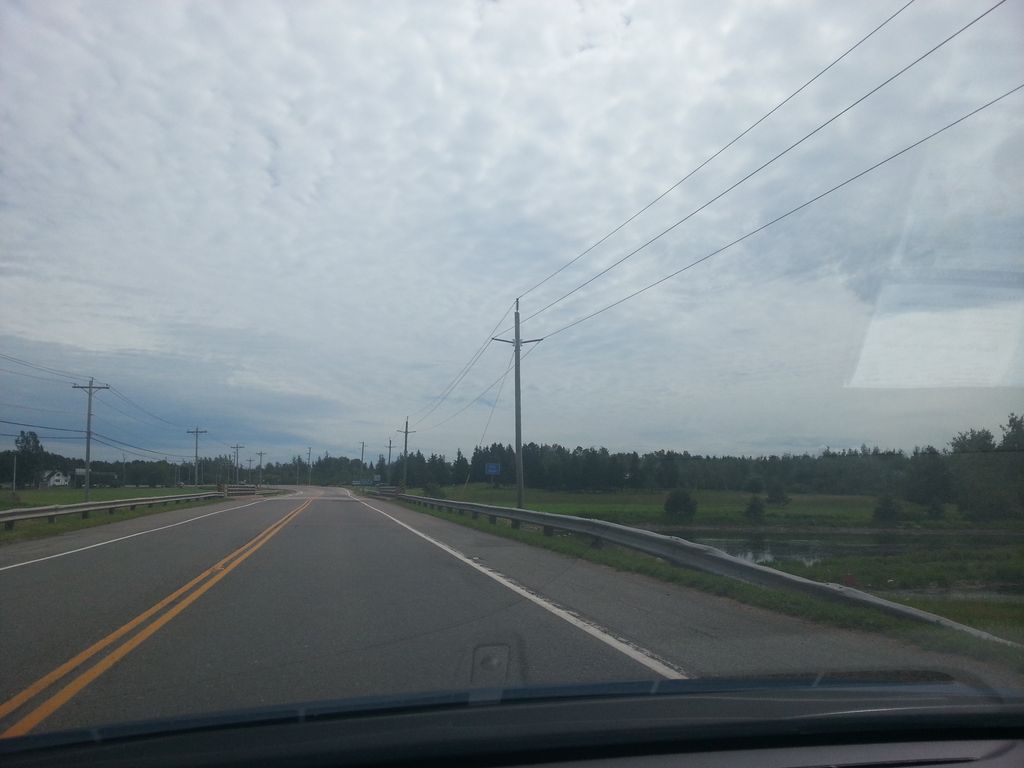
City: charlottetown